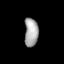
Tissue: lung
Cell type: Myeloid cells
Senescence score: 0.6378
Nuclear area (px): 381
Mean DAPI intensity: 168.609